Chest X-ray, PA view. Patient: 53 years old, sex M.
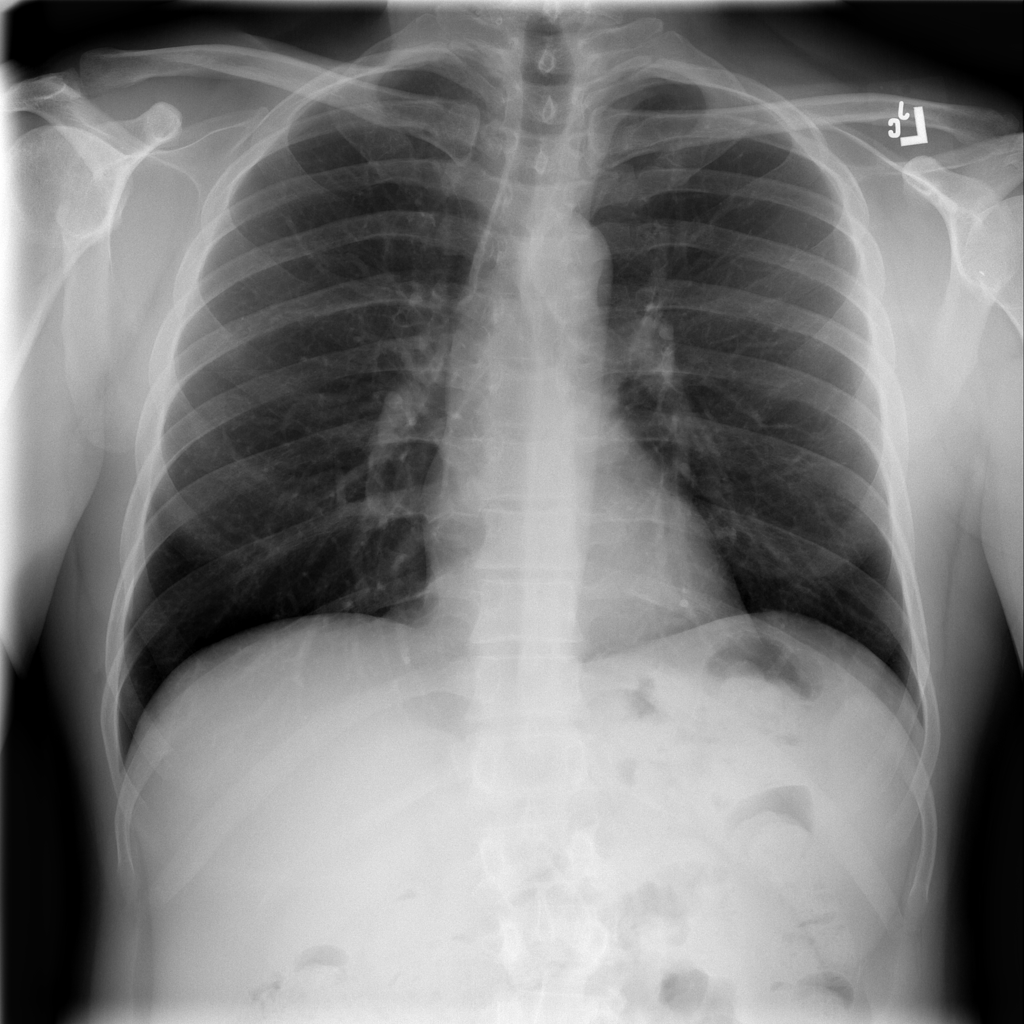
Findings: No Finding